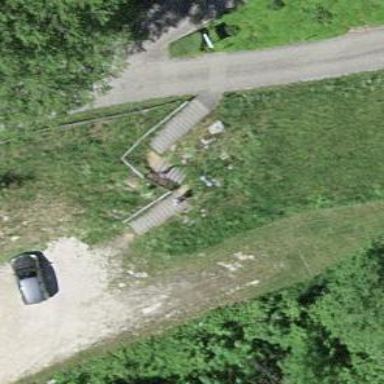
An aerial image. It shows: Road with steps.